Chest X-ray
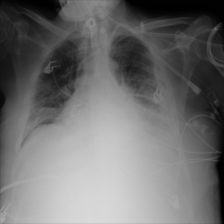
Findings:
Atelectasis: negative
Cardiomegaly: negative
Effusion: negative
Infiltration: positive
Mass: negative
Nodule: negative
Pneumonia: negative
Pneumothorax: negative
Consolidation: negative
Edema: positive
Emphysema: negative
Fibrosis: negative
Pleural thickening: negative
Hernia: negative